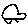
Label: car